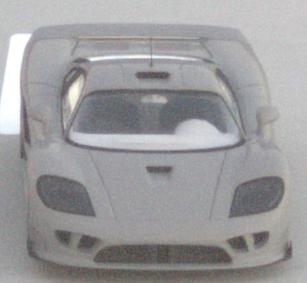
Make: Saleen
Model: S7
Detailed model: -
Model produced from: 2000
Model produced until: 2008
Doors: 2
Color: gray
Road condition: dry road
Daytime: sunrise or sunset
Contrast: low contrast